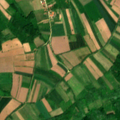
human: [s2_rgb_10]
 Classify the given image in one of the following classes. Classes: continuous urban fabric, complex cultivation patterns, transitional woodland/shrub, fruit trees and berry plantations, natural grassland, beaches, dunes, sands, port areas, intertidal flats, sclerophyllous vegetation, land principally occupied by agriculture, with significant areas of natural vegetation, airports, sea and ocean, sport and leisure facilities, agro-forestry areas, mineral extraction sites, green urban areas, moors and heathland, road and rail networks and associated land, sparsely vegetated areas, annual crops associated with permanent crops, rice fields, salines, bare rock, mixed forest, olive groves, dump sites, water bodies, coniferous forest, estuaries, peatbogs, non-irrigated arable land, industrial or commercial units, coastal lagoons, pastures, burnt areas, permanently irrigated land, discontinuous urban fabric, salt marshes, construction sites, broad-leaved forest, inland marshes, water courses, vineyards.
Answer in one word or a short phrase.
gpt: discontinuous urban fabric, complex cultivation patterns, land principally occupied by agriculture, with significant areas of natural vegetation, broad-leaved forest, transitional woodland/shrub